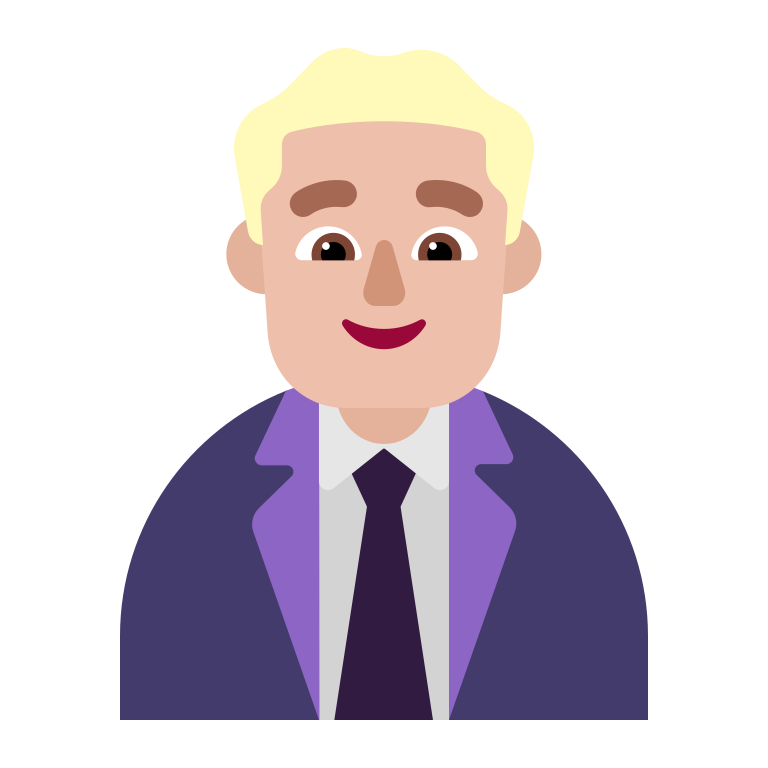
man office worker flat  light